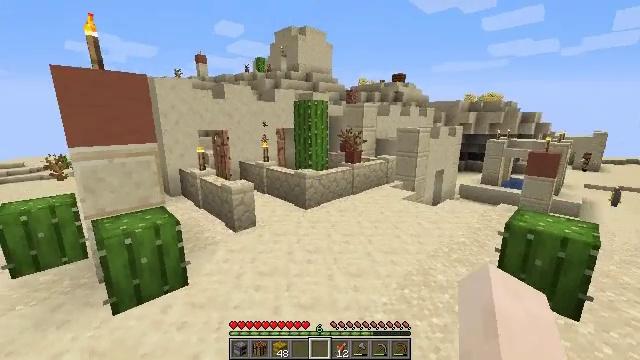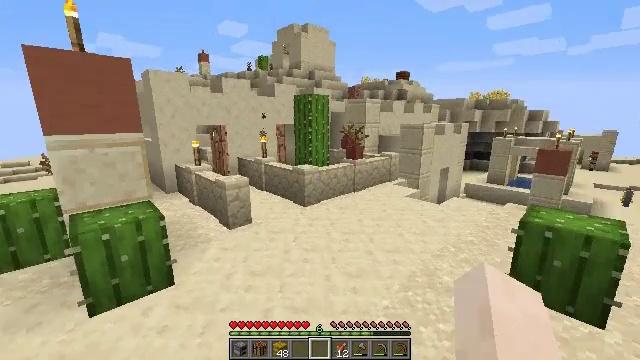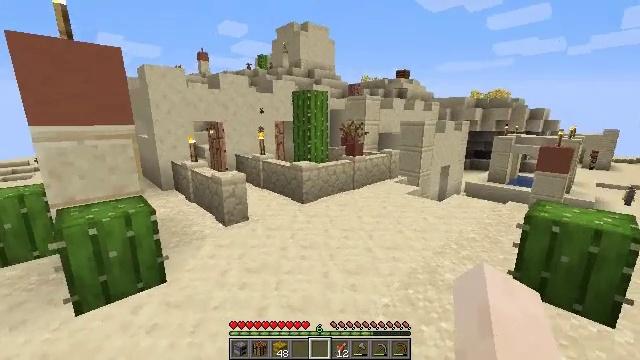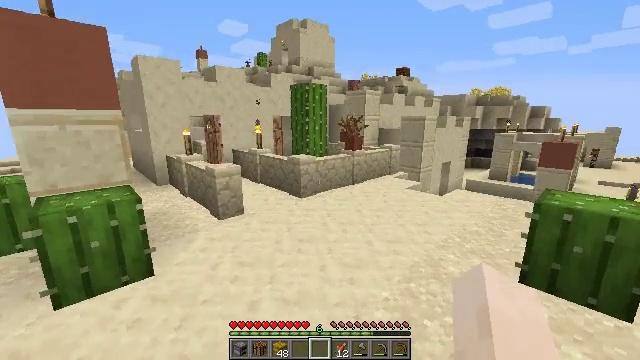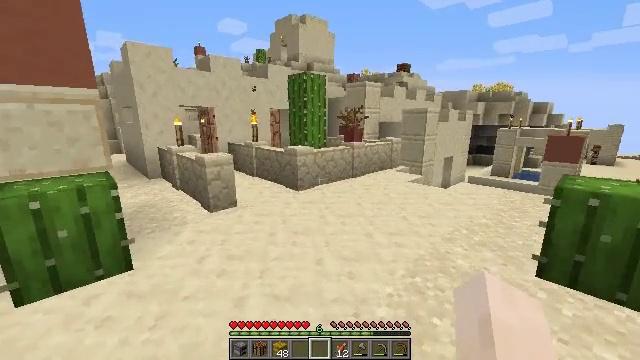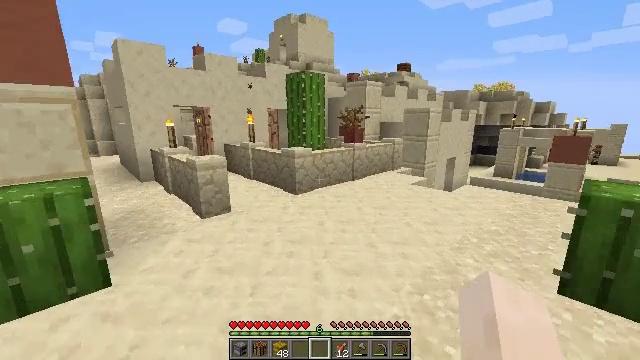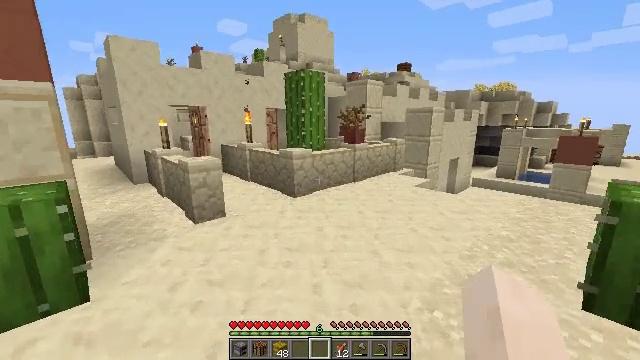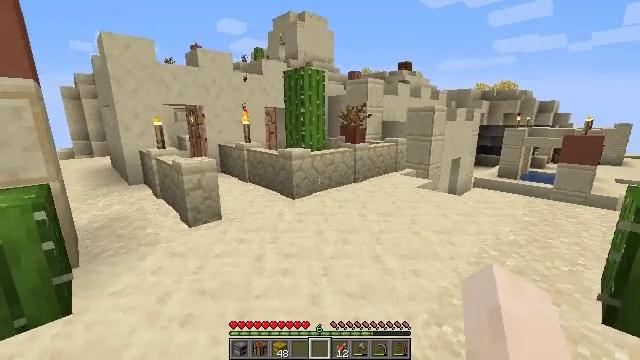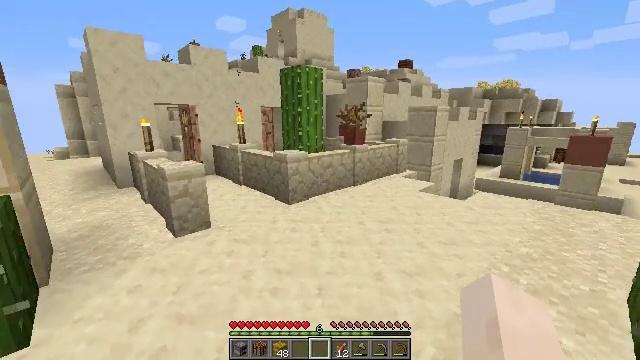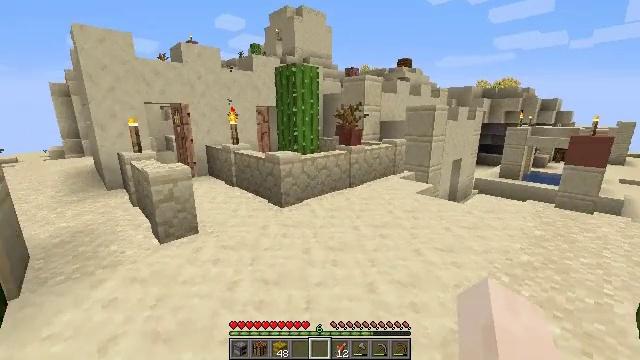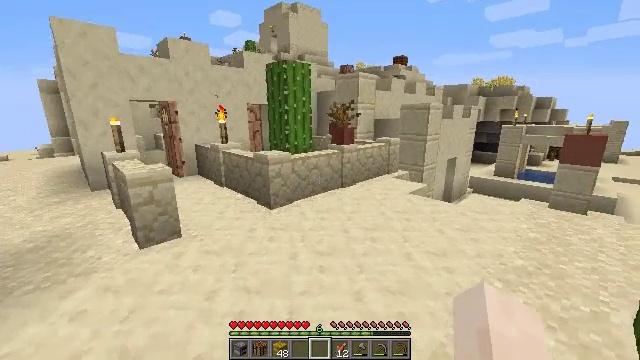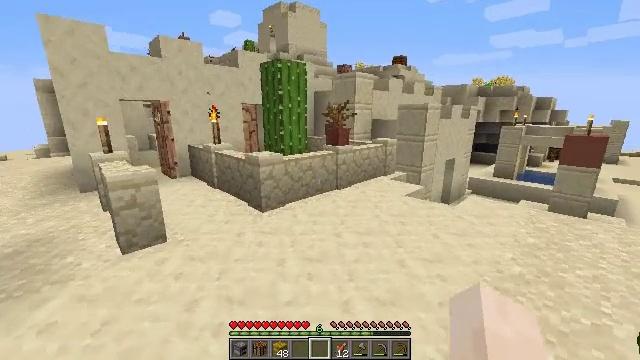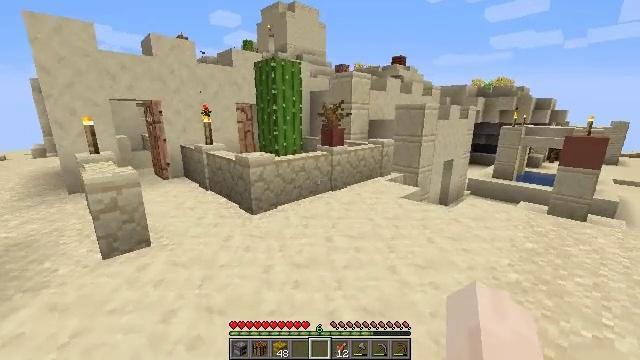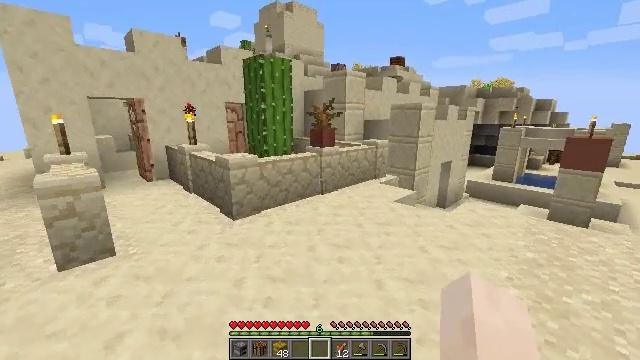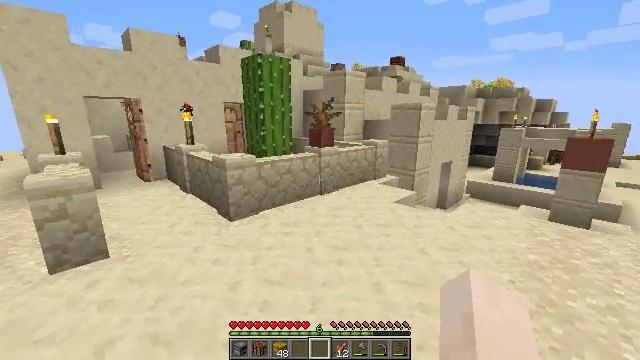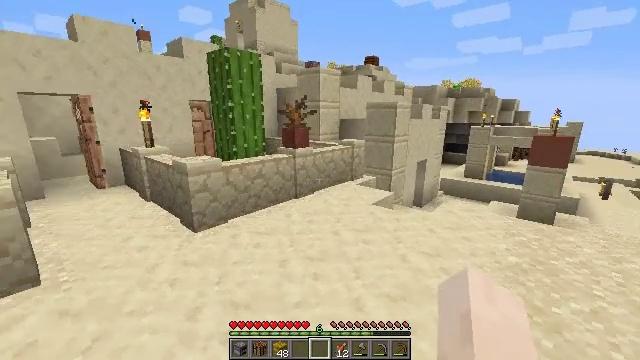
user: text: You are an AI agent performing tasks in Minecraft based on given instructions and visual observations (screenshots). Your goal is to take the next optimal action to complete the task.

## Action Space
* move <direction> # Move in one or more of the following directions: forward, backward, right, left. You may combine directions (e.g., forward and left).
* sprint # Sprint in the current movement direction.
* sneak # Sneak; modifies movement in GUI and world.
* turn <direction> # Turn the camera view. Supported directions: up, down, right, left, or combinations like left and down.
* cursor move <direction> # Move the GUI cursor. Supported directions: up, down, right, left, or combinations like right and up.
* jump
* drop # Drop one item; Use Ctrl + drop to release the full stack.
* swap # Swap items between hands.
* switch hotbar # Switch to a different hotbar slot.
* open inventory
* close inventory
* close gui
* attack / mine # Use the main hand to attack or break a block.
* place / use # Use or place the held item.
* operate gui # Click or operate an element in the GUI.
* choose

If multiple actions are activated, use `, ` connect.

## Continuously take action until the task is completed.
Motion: motion action
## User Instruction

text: Break the cyan bed to collect it.
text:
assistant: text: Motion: move forward
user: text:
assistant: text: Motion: move forward
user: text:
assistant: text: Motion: move forward
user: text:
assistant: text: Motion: move forward
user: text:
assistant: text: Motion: move forward
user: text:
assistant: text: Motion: move forward
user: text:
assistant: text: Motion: move forward
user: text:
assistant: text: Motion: move forward and move right
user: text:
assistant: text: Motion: move forward and move right
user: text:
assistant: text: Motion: move forward and move right
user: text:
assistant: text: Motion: move forward and move right
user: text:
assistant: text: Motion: move forward and move right
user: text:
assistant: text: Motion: move forward
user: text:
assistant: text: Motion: move forward
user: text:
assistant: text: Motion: move forward, turn right
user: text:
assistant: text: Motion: move forward, turn right and down
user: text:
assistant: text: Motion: move forward, turn right
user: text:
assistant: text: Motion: move forward
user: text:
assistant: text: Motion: move forward
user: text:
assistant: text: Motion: move forward
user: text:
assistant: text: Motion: move forward
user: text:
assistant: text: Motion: move forward
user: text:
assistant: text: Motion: move forward, turn right
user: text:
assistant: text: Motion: move forward
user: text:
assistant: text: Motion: move forward
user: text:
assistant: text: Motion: move forward
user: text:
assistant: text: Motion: move forward
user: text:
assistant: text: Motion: move forward
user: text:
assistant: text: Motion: move forward
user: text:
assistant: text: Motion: move forward